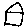
Label: house